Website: macys
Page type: customer-info-address
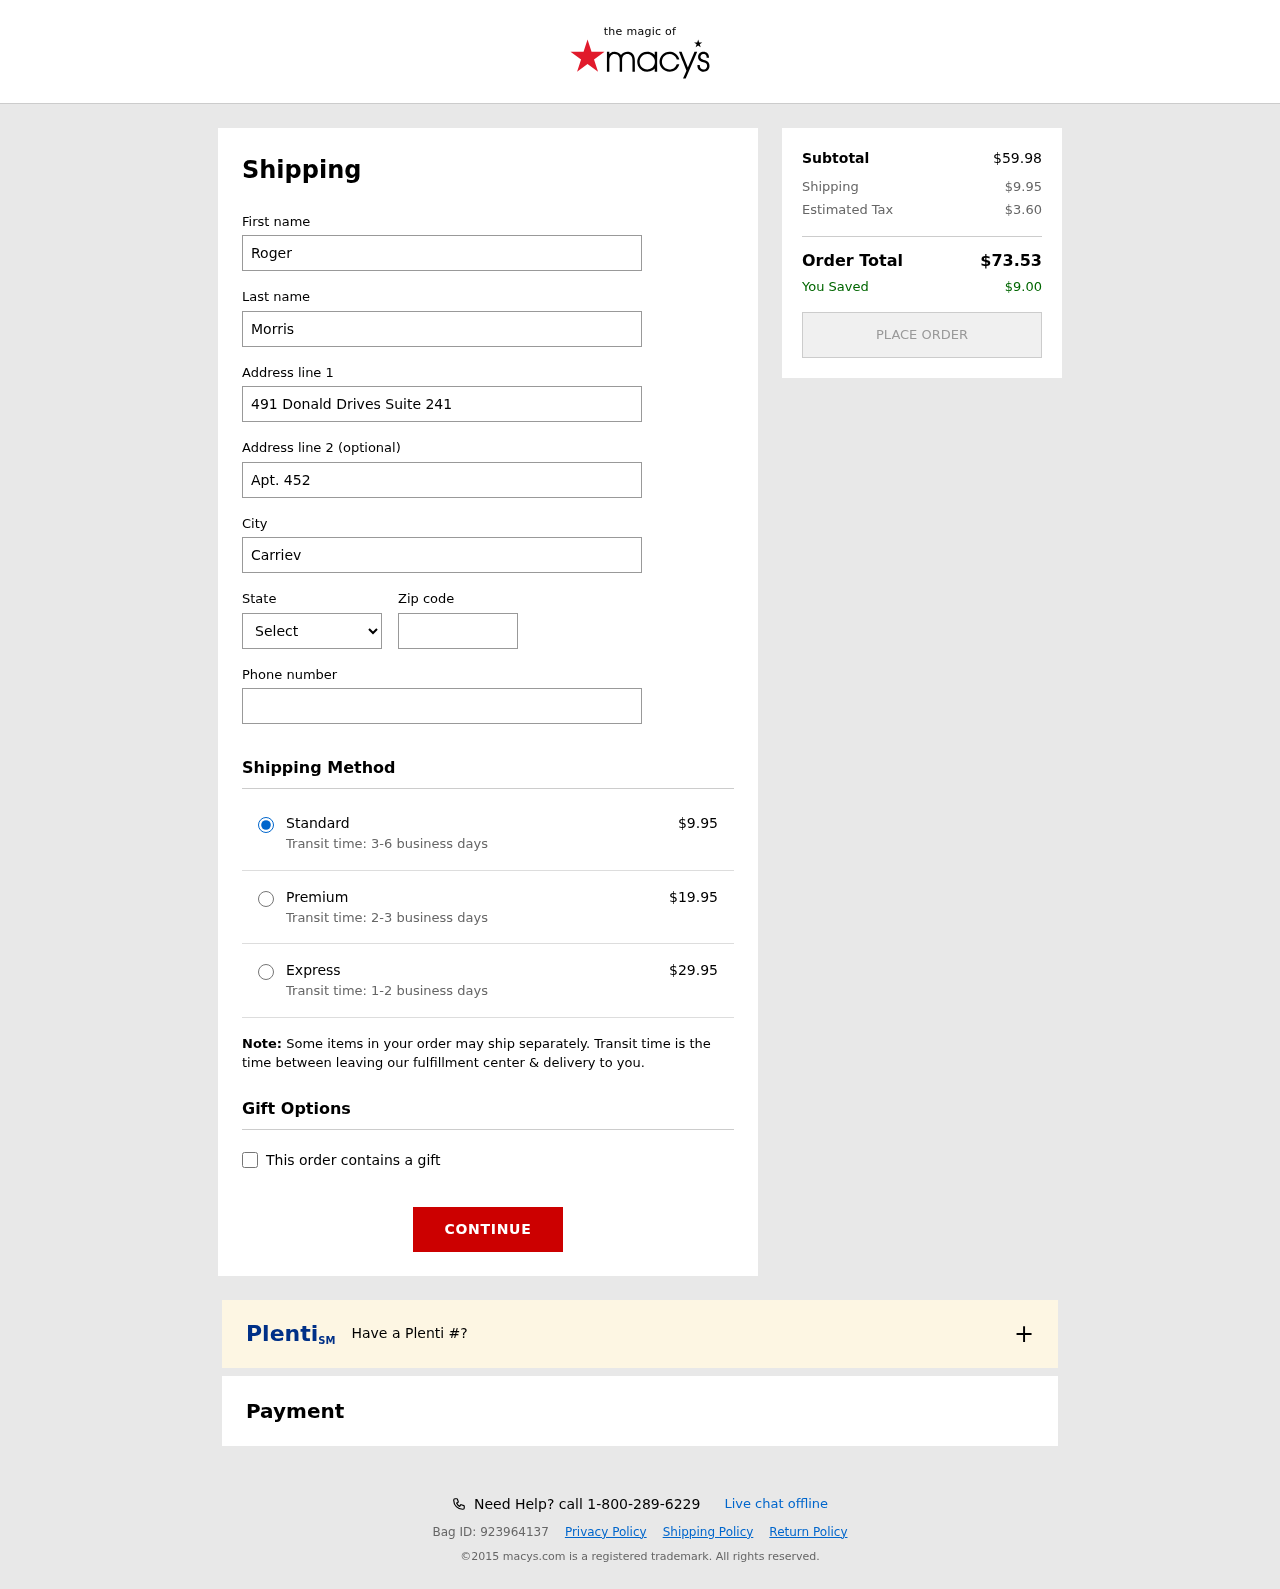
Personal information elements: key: PII_CITY
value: Carrieville
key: PII_FIRSTNAME
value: Roger
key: PII_LASTNAME
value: Morris
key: PII_PHONE
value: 8556310638
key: PII_POSTCODE
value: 93784
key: PII_STATE_ABBR
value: CO
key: PII_STREET
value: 491 Donald Drives Suite 241
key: PII_STREET2
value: Apt. 452
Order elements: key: ORDER_SHIPPING_COST
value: $9.95
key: ORDER_SHIPPING_COST_PREMIUM
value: $19.95
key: ORDER_SHIPPING_COST_EXPRESS
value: $29.95
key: ORDER_SUBTOTAL
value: $59.98
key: ORDER_TAX
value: $3.60
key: ORDER_TOTAL
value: $73.53
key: ORDER_SAVINGS
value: $9.00